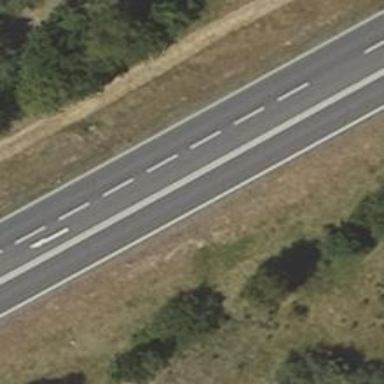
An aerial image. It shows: Asphalt motorway categorized as trunk road.